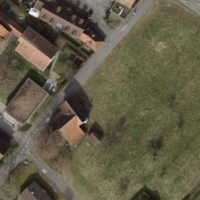
EUNIS habitat code: 55
Species observed at this site:
Passer domesticus